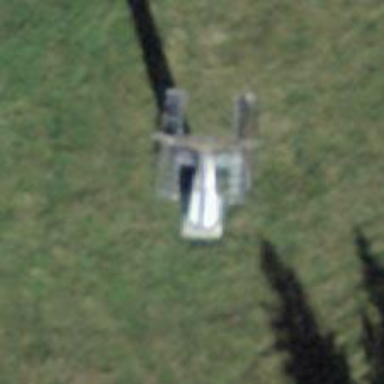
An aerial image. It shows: Pylon used for aerialway.